Aerial crown-view tile of a tropical tree (Barro Colorado Island, Panama), acquired 20250616:
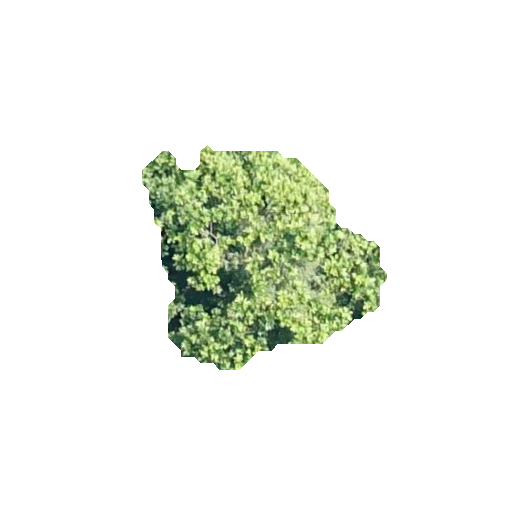
Species: Anacardium excelsum
GBIF accepted scientific name: Anacardium excelsum
Crown area: 53.64 m²